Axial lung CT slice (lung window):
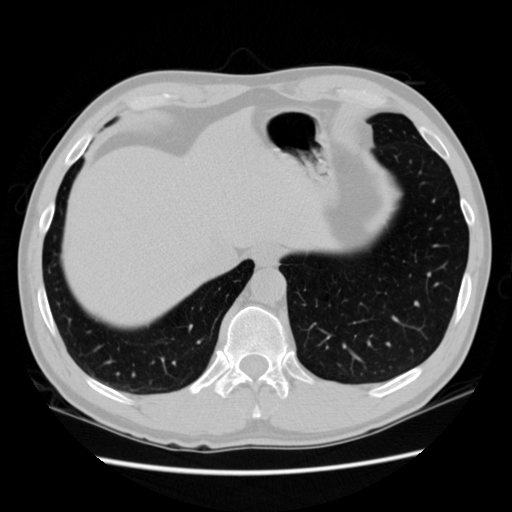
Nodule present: no